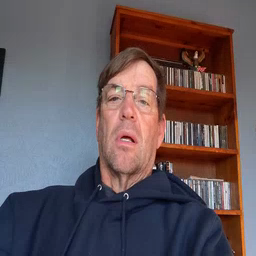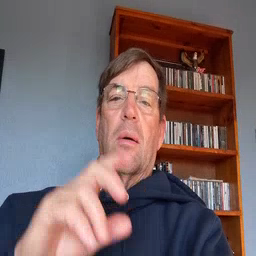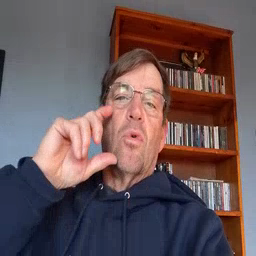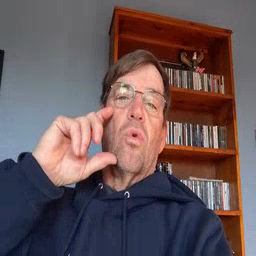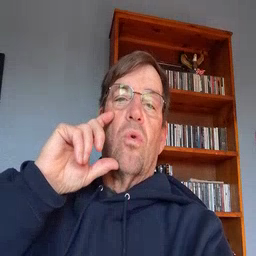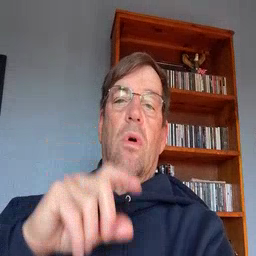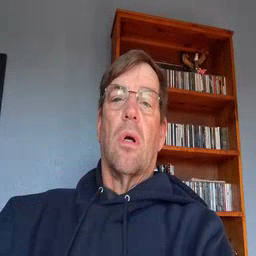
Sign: moon